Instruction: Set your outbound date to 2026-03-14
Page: home
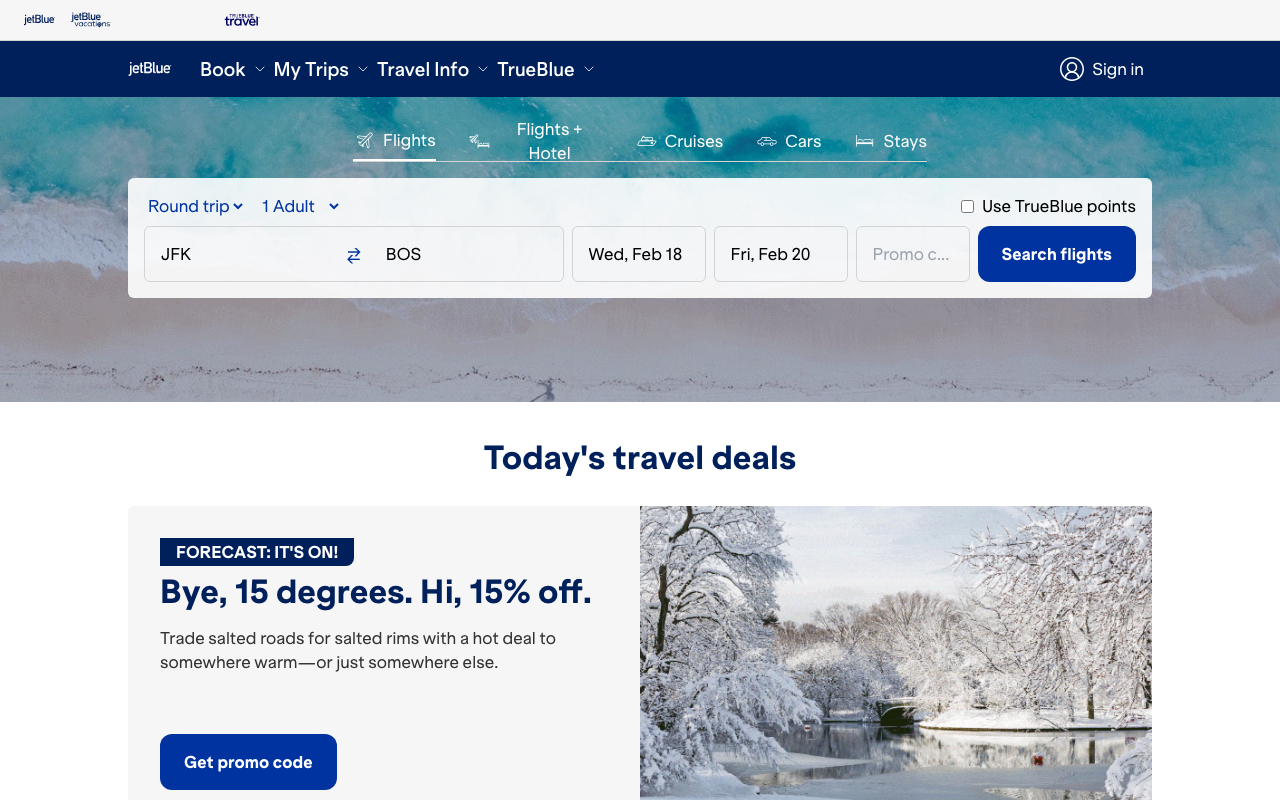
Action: type